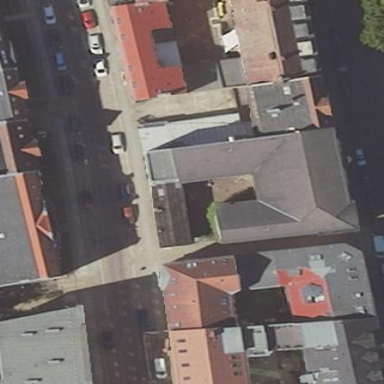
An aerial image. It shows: Gabled roof adorns the apartments building.